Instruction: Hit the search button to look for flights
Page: home
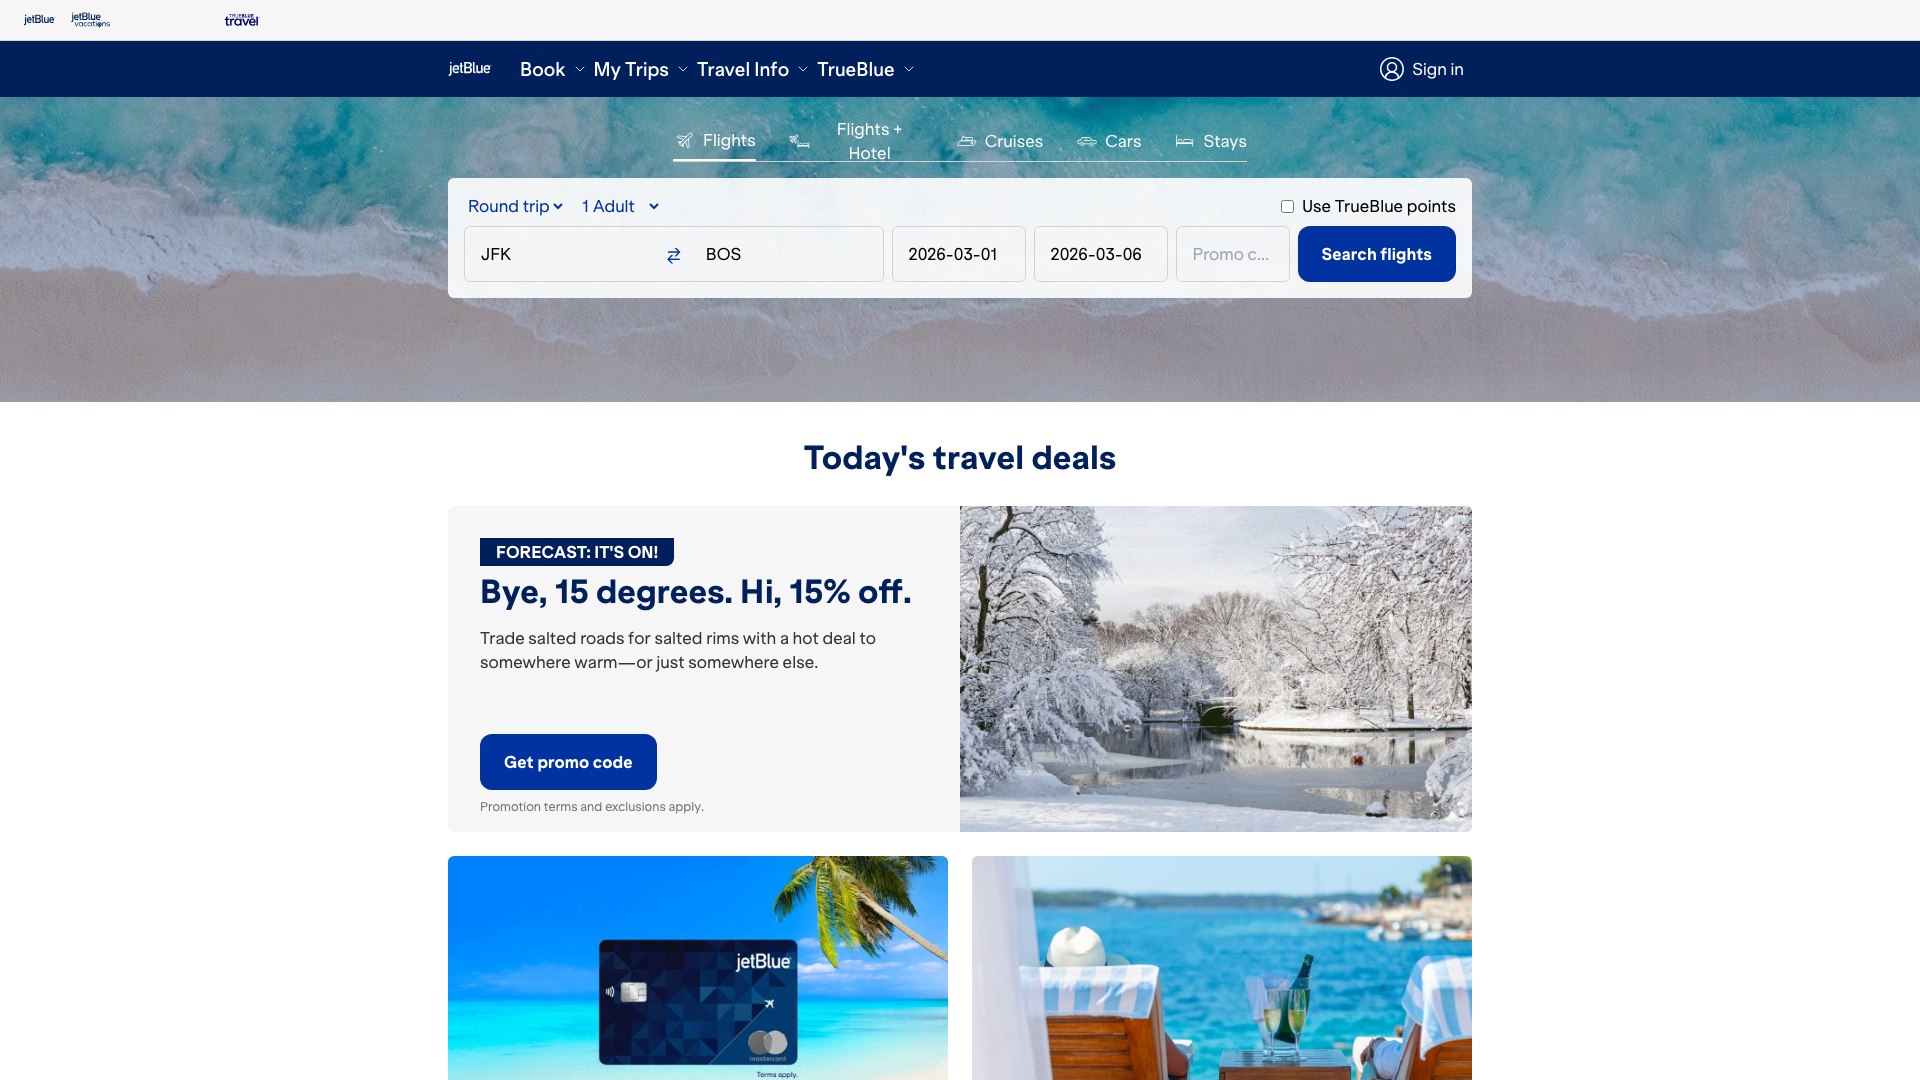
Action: click